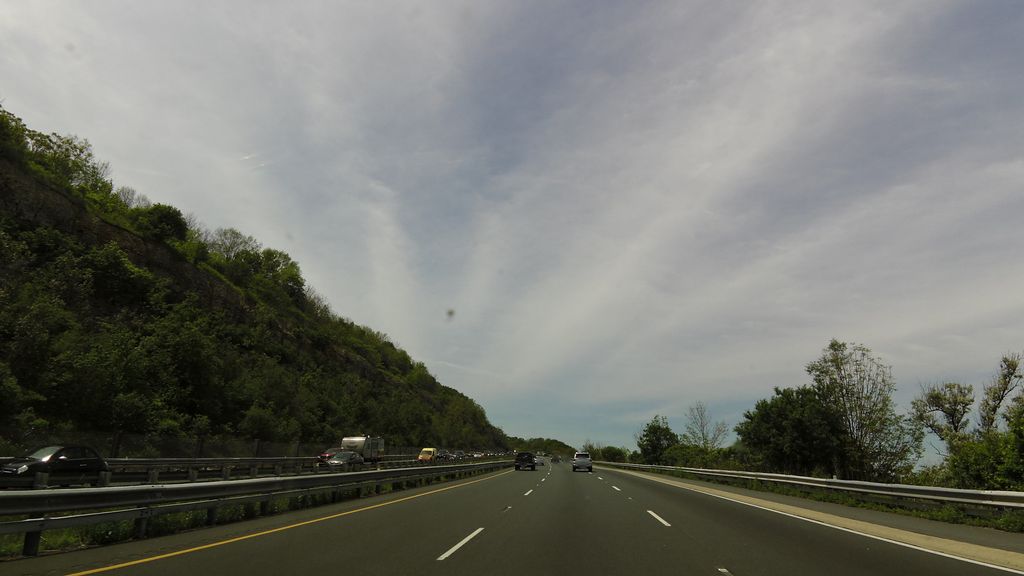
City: hamilton